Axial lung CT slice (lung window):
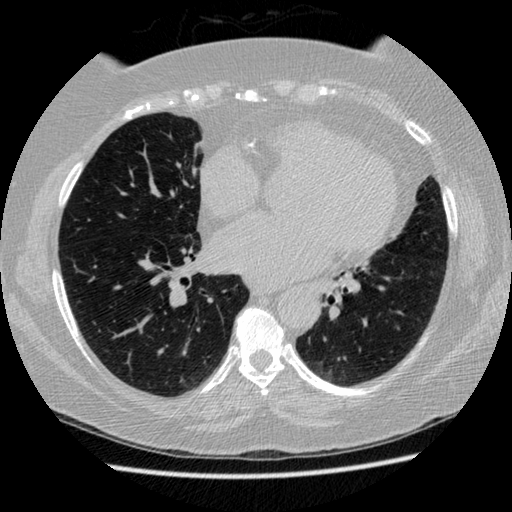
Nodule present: no